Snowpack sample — Buffalo Mountain, Silverthorne, Colorado, USA (2/22/26, 2:02 PM MST)
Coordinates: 39.622, -106.113
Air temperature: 33 °F
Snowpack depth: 63 cm
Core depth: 20 cm
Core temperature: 24.8 °F
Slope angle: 11°, slope face: 116°
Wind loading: low
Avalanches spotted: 0
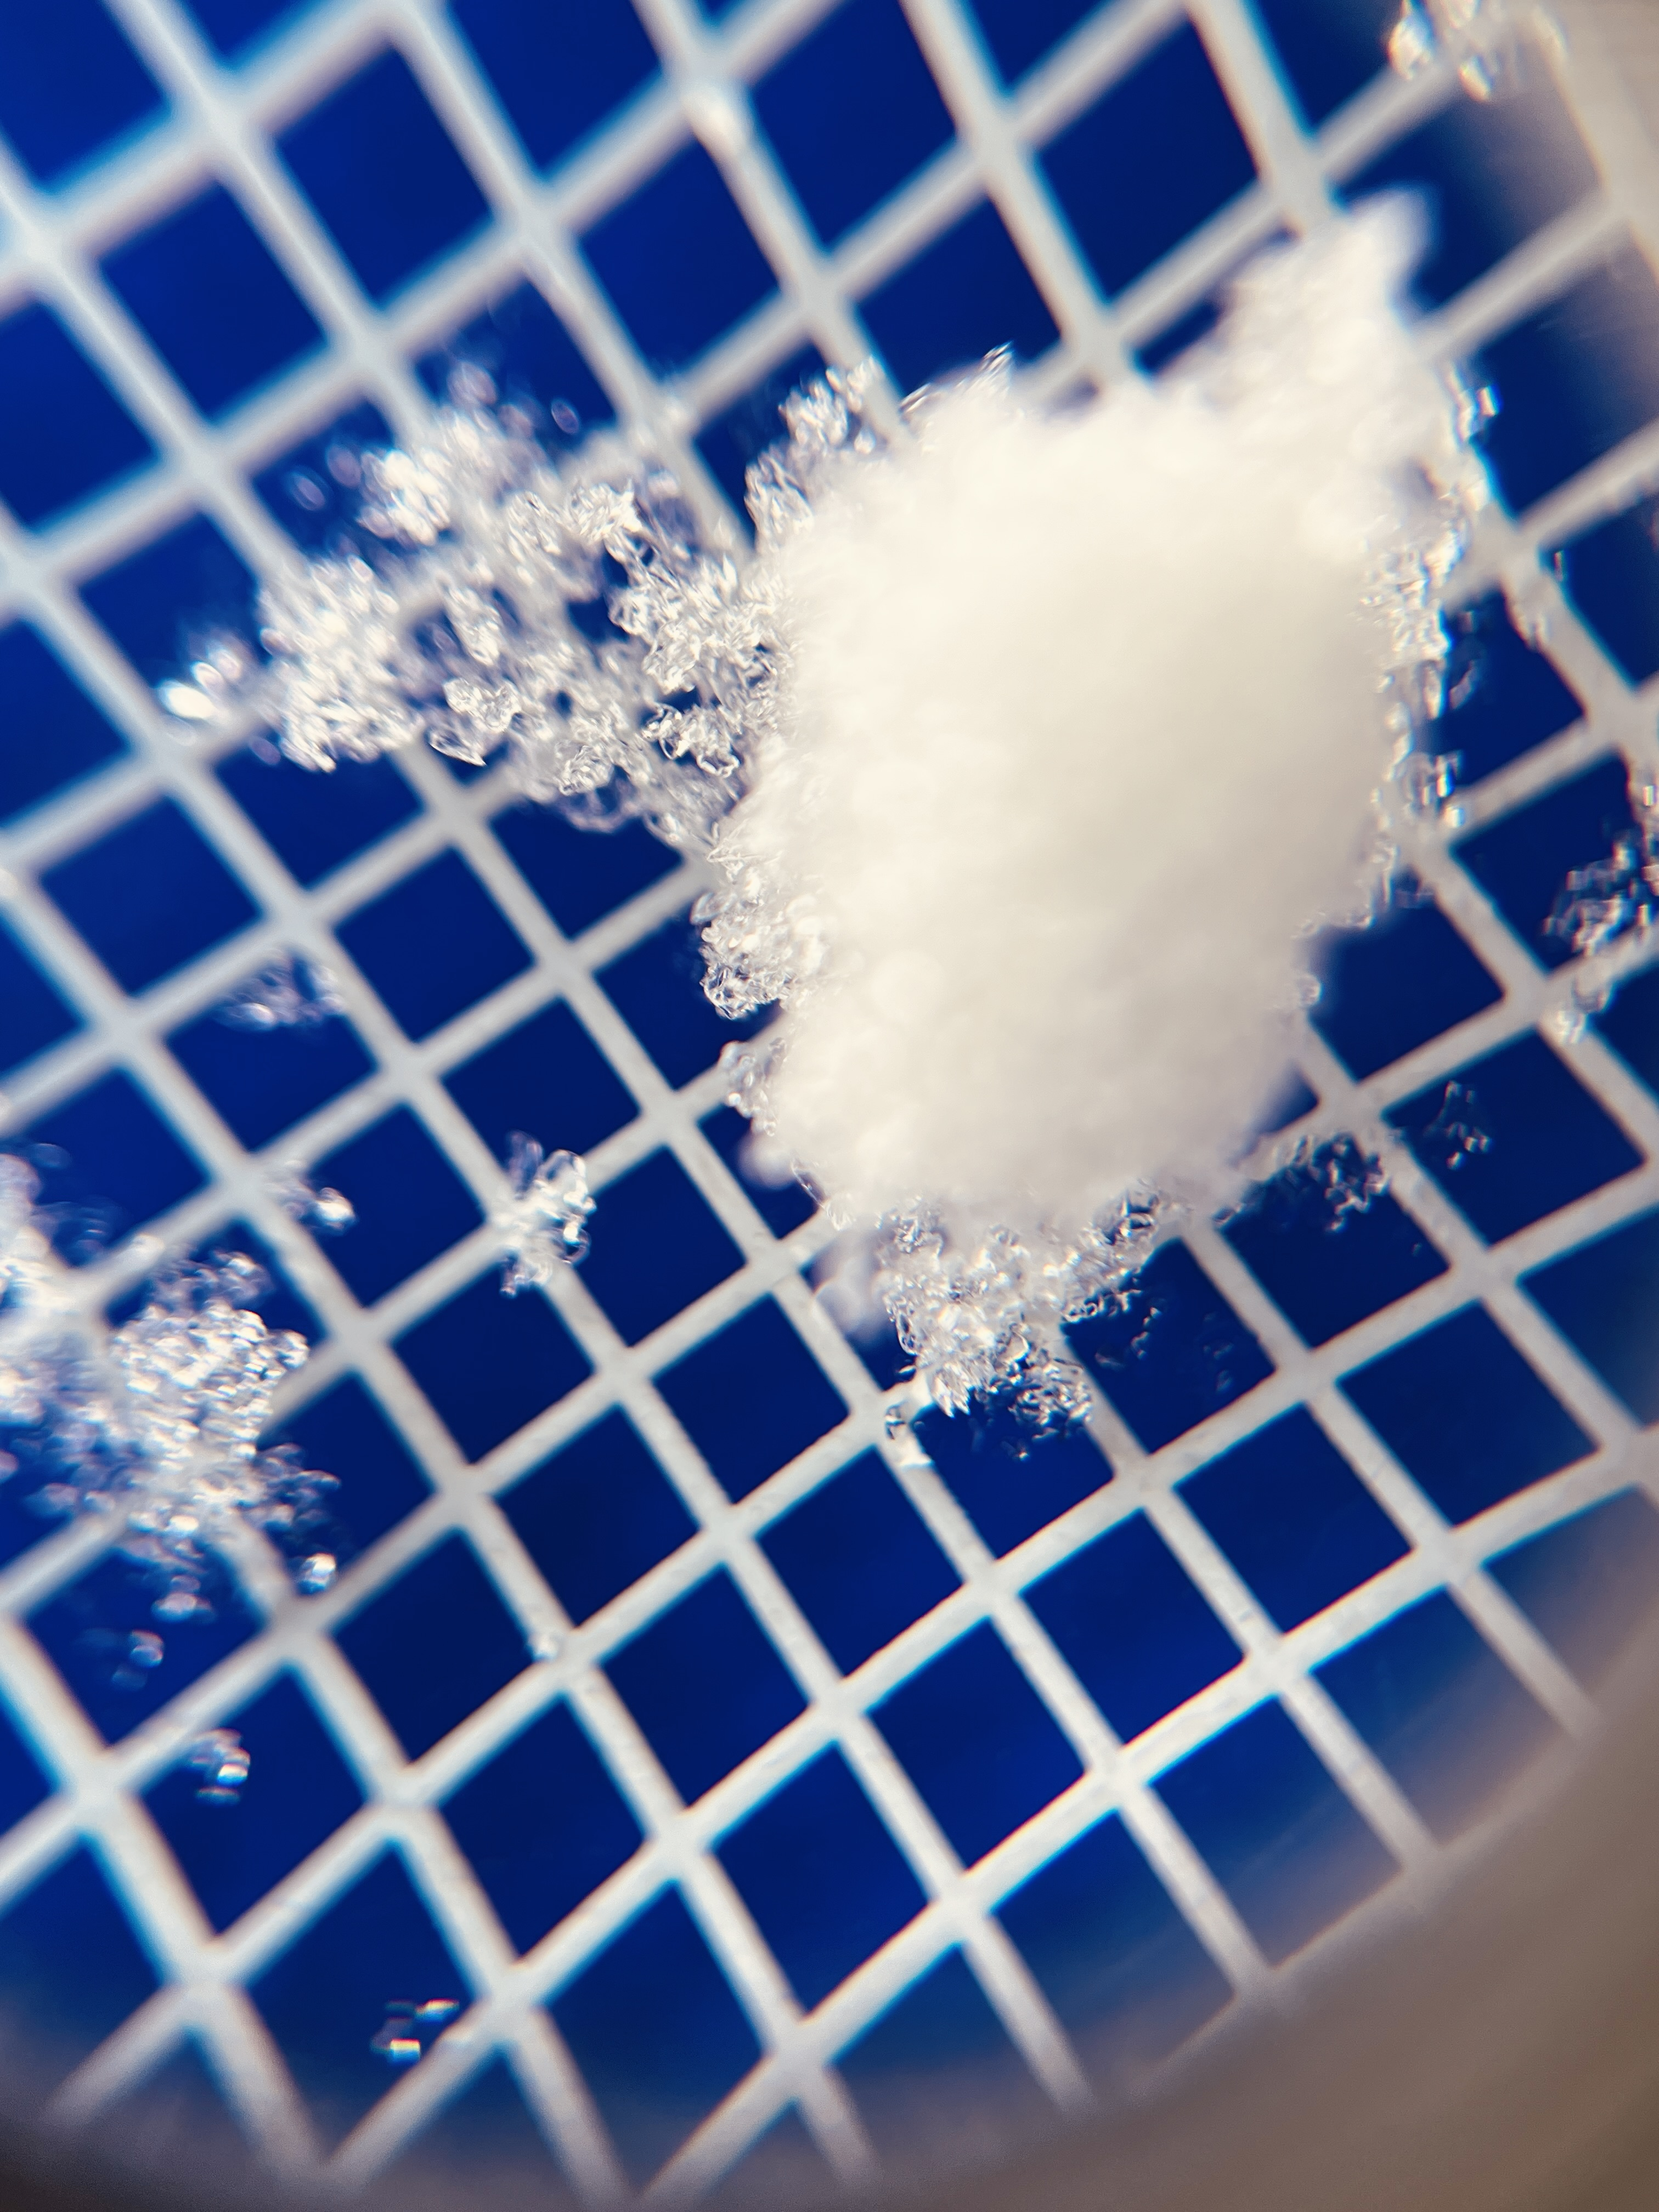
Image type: magnified_profile
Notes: In a firebreak similar to site 1, minimal wind loading with no spotted avalanches (not many faces in view though)